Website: apple-inc
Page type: payment
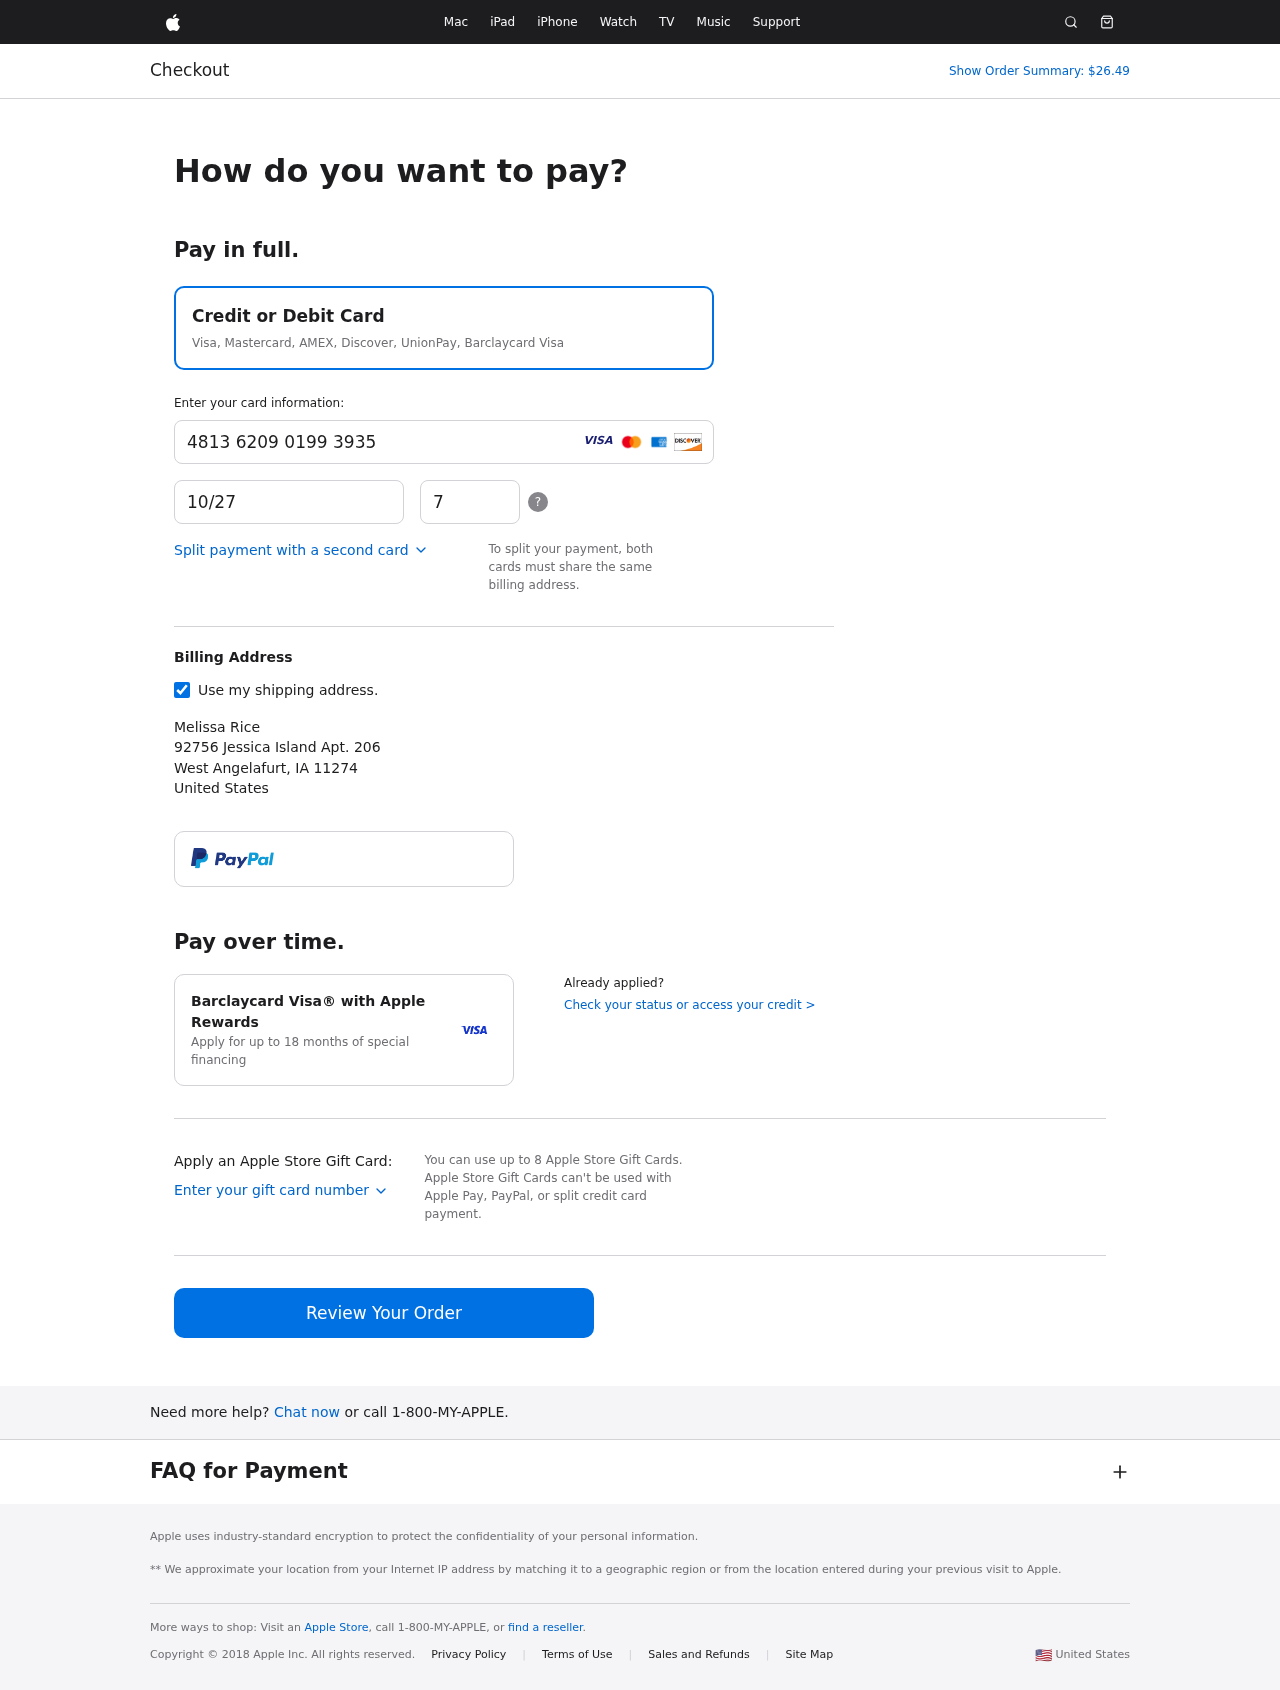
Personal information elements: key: PII_CARD_CVV
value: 701
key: PII_CARD_EXPIRY
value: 10/27
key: PII_CARD_NUMBER
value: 4813 6209 0199 3935
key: PII_CITY
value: West Angelafurt
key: PII_COUNTRY
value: United States
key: PII_FULLNAME
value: Melissa Rice
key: PII_POSTCODE
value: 11274
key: PII_STATE_ABBR
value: IA
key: PII_STREET
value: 92756 Jessica Island Apt. 206
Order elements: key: ORDER_TOTAL
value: Show Order Summary: $26.49